Field crop: maize
Growth stage: 1
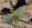
Species: datura